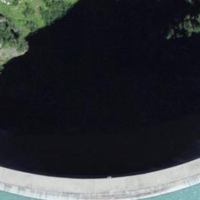
EUNIS habitat code: 31
Species observed at this site:
Phylloscopus collybita
Oenanthe oenanthe
Saxicola rubetra
Linaria cannabina
Sylvia borin
Anthus spinoletta
Acrocephalus palustris
Troglodytes troglodytes
Prunella modularis
Phoenicurus ochruros
Fringilla coelebs
Turdus torquatus
Motacilla alba